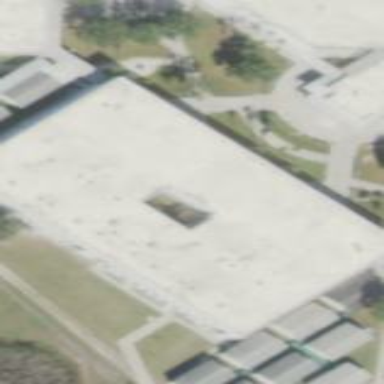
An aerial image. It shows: High school building.